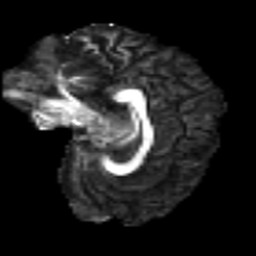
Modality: FA
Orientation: sagittal
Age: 27
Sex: female
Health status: ill
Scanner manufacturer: siemens
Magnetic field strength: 3 T
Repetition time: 6.5 s
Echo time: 0.062 s